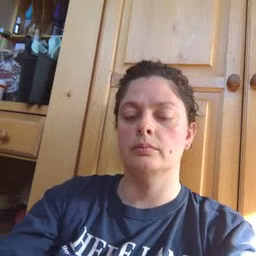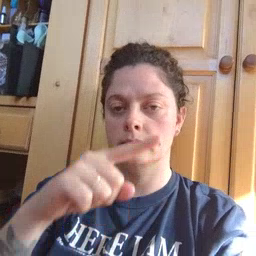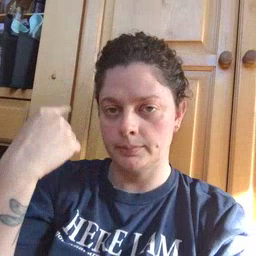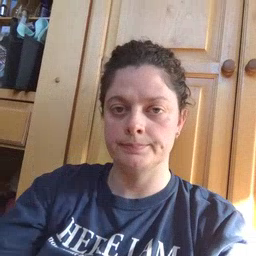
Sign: black